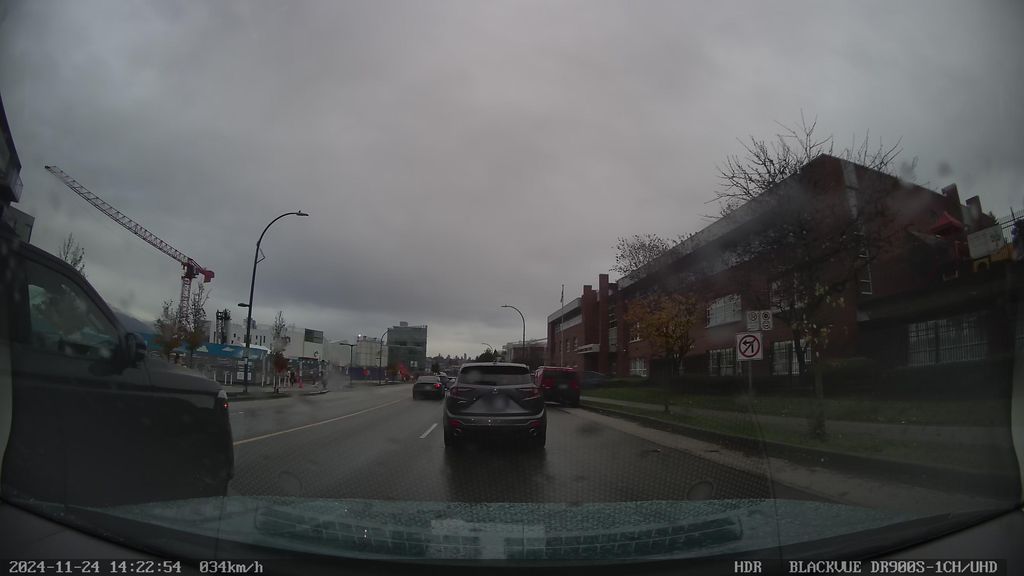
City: vancouver